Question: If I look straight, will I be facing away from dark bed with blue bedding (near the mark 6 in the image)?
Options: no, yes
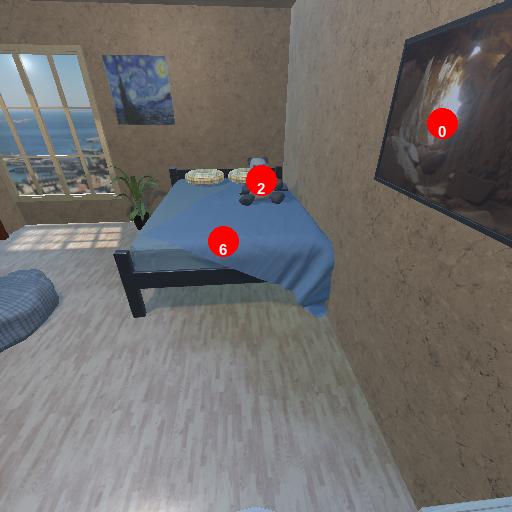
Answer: no